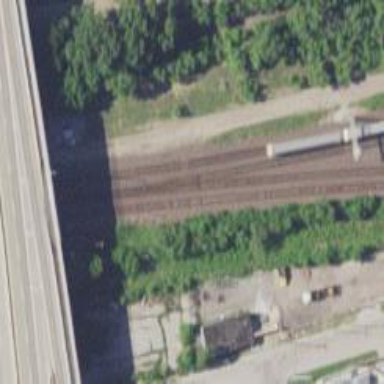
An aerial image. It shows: Junction on the railway.